Question: How would I hide the computer name in the prompt while using the terminal?
At the moment it shows both username and computer name like so:

It would save some space by removing 'anwarchoukah@anwars-mbp', seeing as I actually know who I am:)
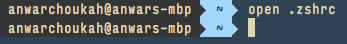
Answer: Open up '.zshrc', find the line reading 'export PS1' or maybe 'export PROMPT'.
Remove the variable that is used for the hostname, could be %m or %M.
<URL>
You can use colors and also have a prompt (or some information) on the right side.